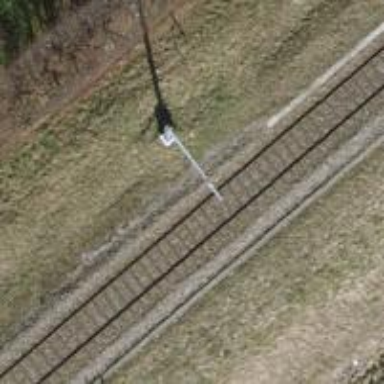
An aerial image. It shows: Catenary mast for power lines.